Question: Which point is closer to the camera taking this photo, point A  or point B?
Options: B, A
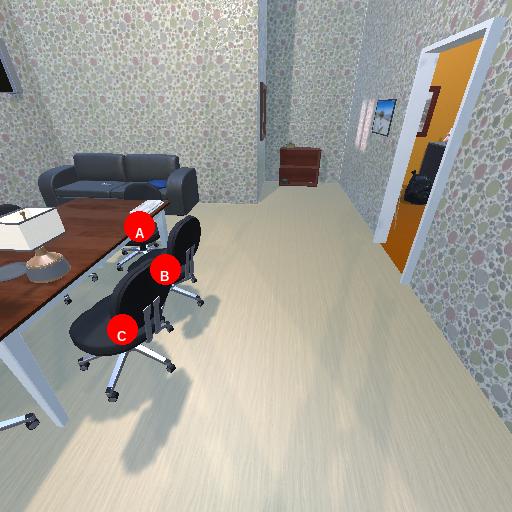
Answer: B